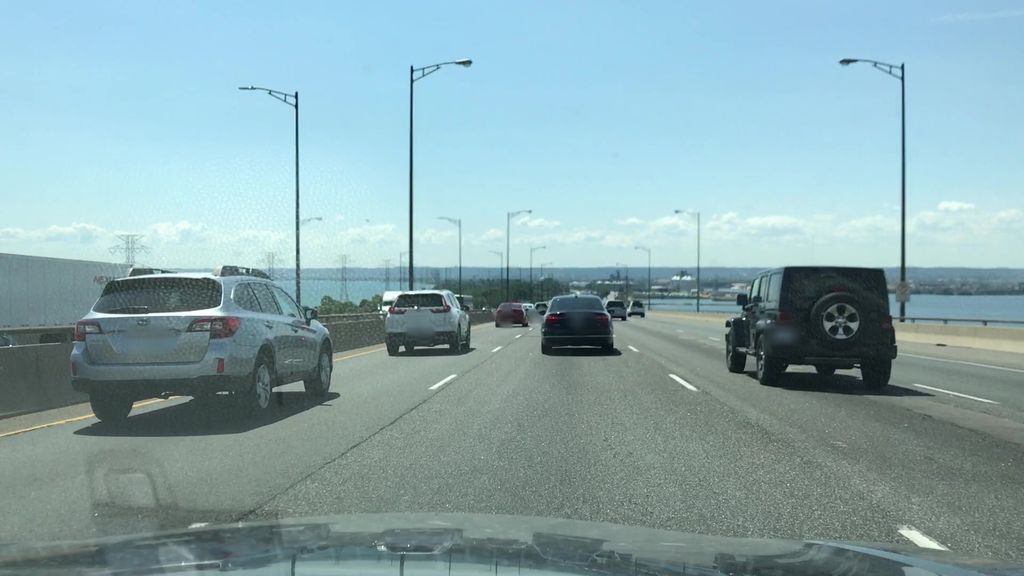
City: hamilton